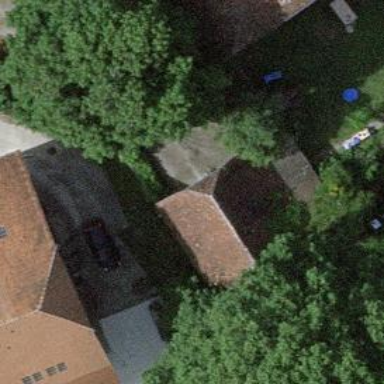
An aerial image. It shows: Building with half-hipped roof.